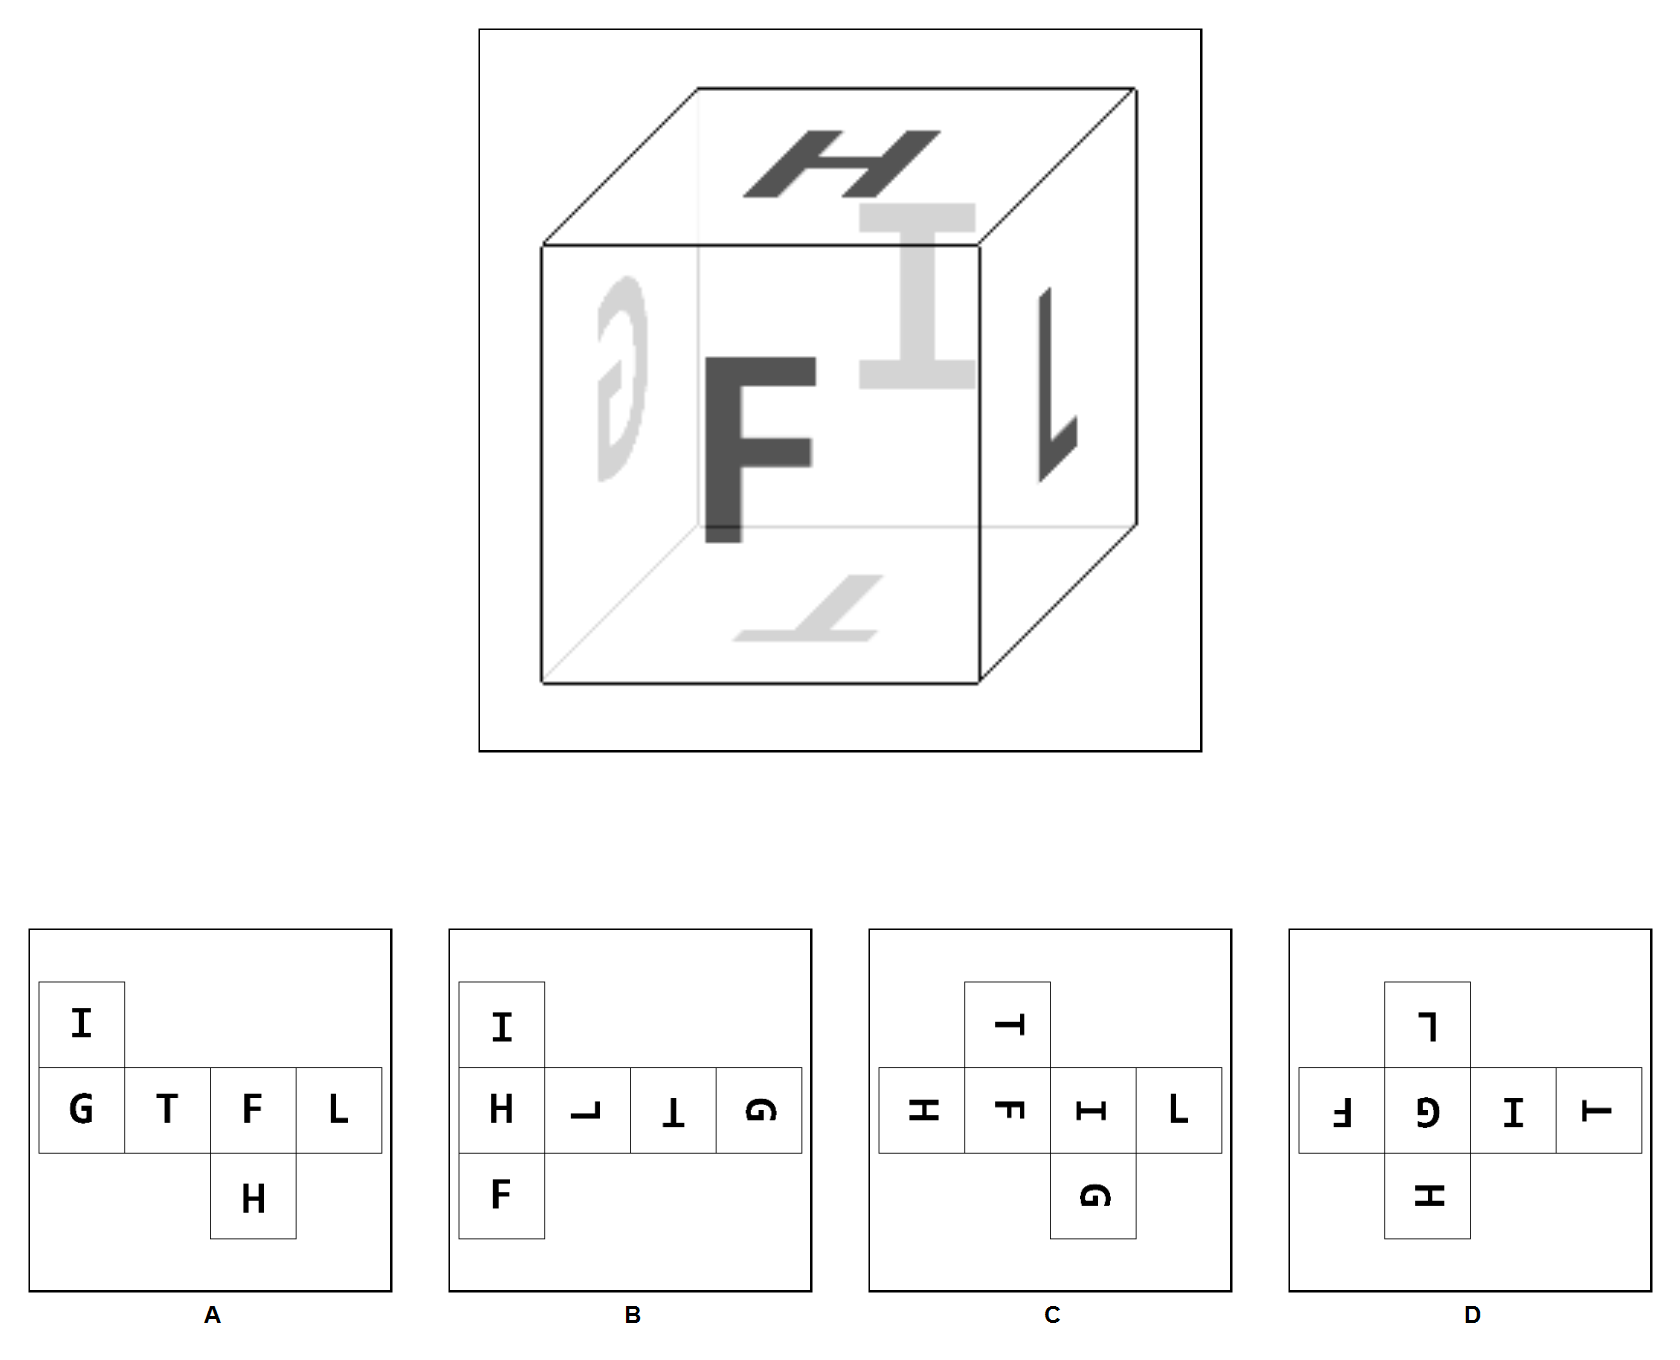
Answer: B